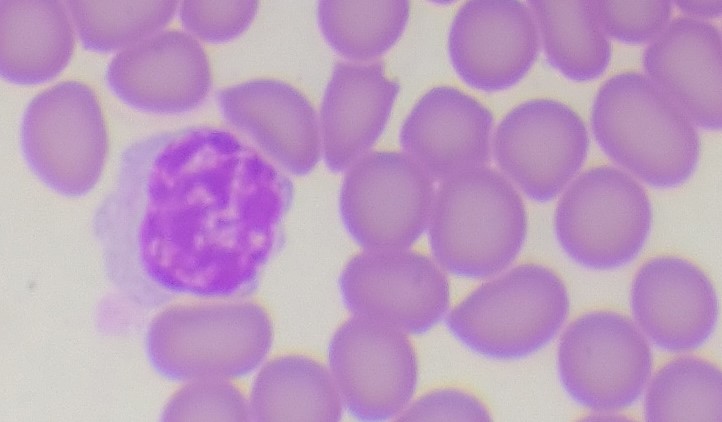
White blood cell type: Lymphocyte